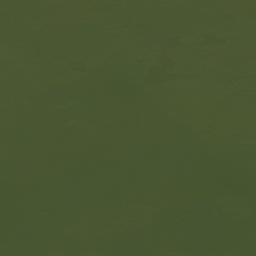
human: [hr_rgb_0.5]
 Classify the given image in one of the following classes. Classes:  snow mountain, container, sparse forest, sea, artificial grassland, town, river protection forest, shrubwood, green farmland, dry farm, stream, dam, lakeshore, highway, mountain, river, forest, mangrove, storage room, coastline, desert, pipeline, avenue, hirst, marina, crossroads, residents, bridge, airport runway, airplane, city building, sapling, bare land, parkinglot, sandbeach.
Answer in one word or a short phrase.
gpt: sea